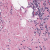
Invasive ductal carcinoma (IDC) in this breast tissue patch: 0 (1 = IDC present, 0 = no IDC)